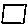
Label: square